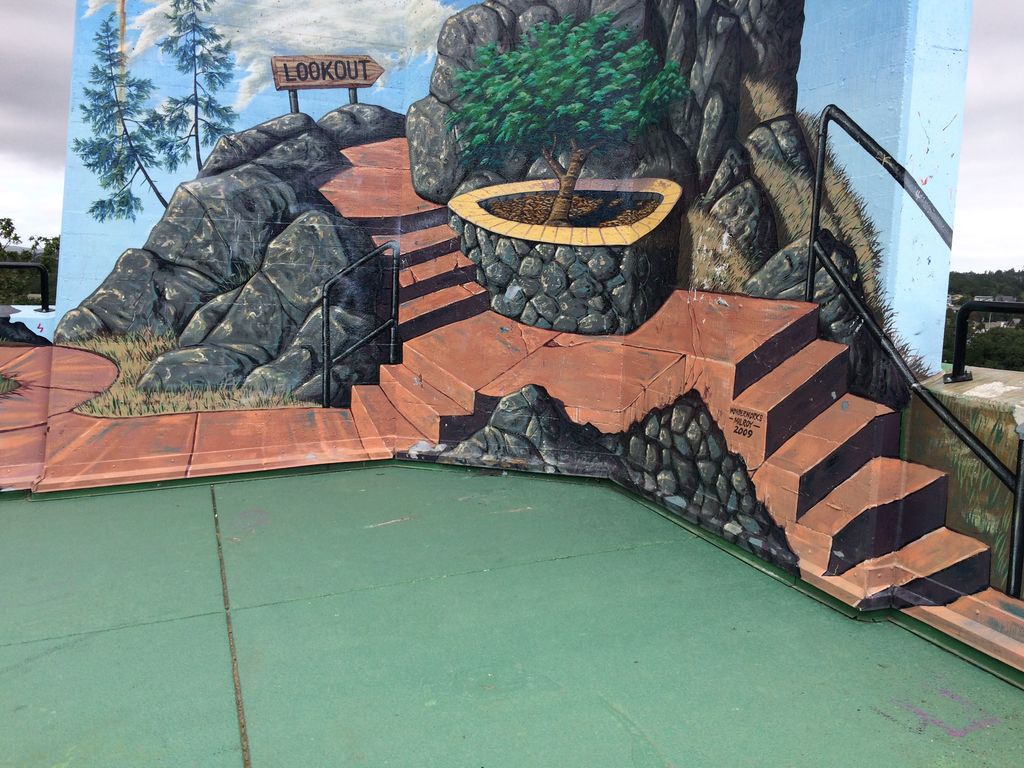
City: victoria